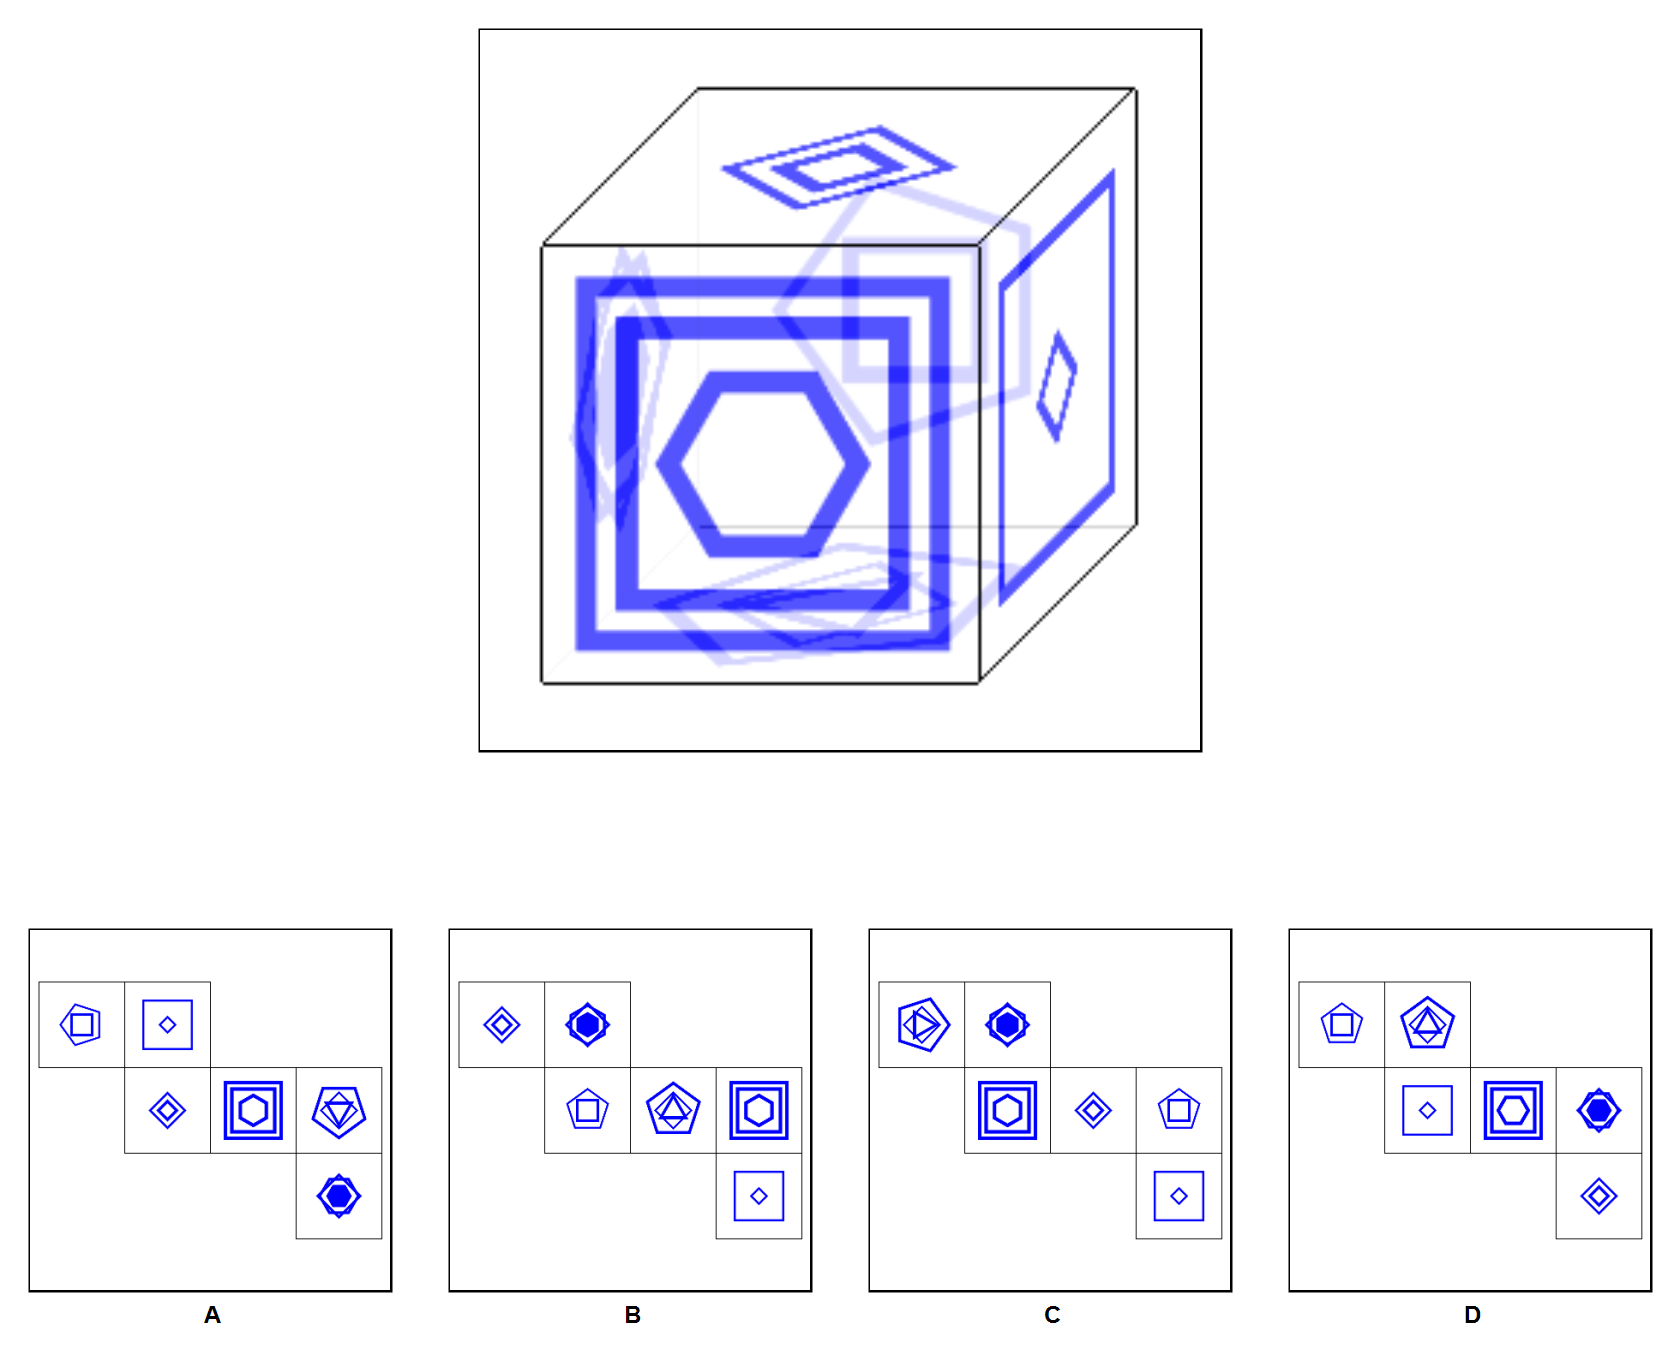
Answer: A